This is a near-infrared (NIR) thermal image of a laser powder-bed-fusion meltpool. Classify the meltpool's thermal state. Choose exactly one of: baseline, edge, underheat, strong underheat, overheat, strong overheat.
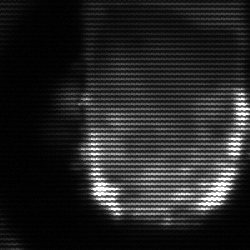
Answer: baseline